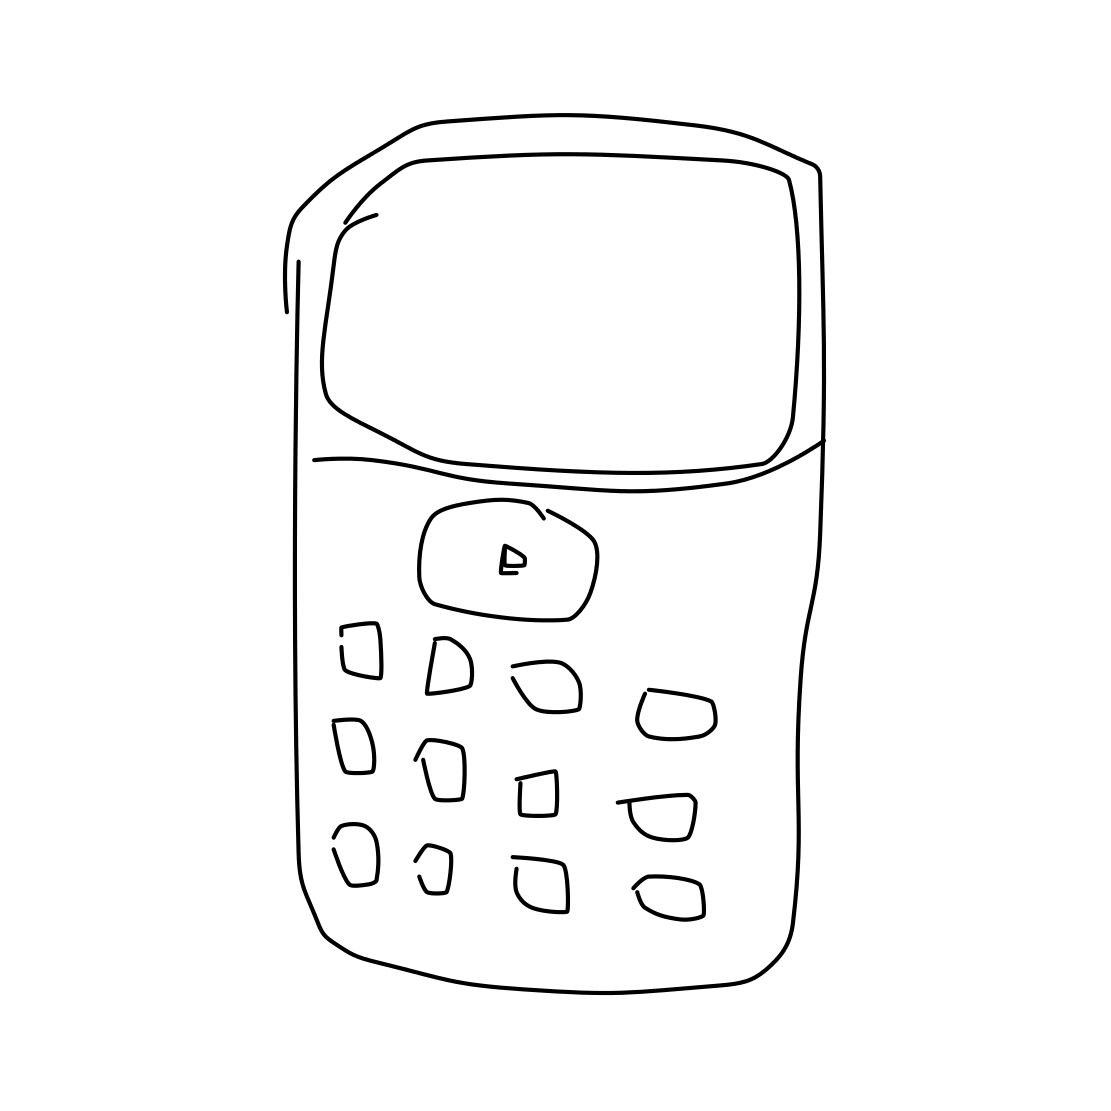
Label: cell phone